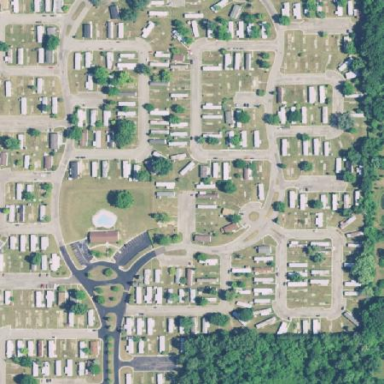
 or more commonly known as Mobile Home Park."